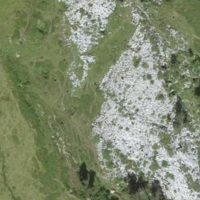
EUNIS habitat code: 31
Species observed at this site:
Arnica montana